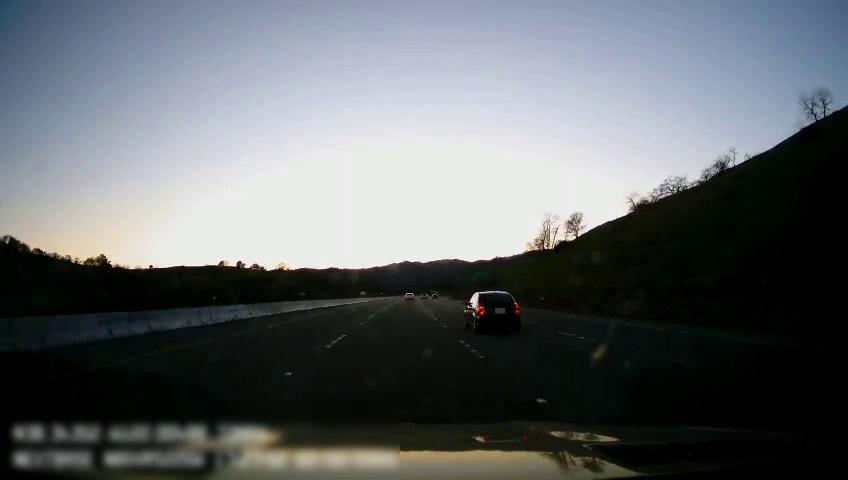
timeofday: Day
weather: Cloudy
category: Drivable Space
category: Vehicles | SUV
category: Vehicles | Car
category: Lanes | Current Lane
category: Lanes | Current Lane
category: Lanes | Alternate Lane
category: Lanes | Alternate Lane